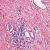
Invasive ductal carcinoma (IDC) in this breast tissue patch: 0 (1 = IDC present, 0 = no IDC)